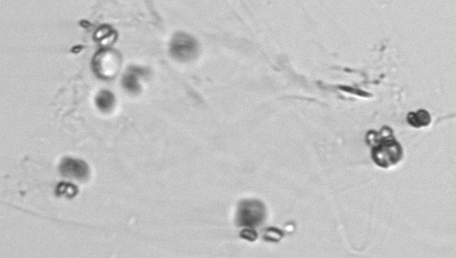
Label: Thalassiosira_sp_aff_mala